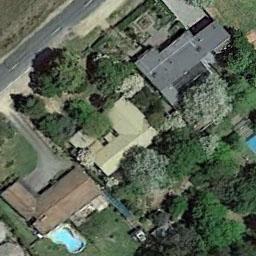
Label: residential